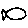
Label: fish